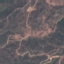
Land use / land cover class: HerbaceousVegetation